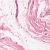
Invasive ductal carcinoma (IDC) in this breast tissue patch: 0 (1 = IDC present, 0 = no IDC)